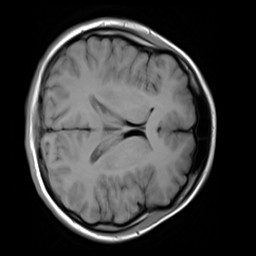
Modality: T1w
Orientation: axial
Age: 20
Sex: female
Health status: healthy
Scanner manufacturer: siemens
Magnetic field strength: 3 T
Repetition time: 4.1 s
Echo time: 0.0085 s